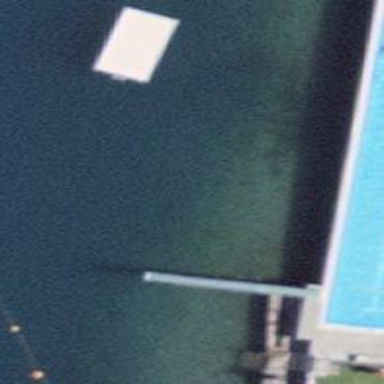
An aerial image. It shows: Swimming area within leisure land.